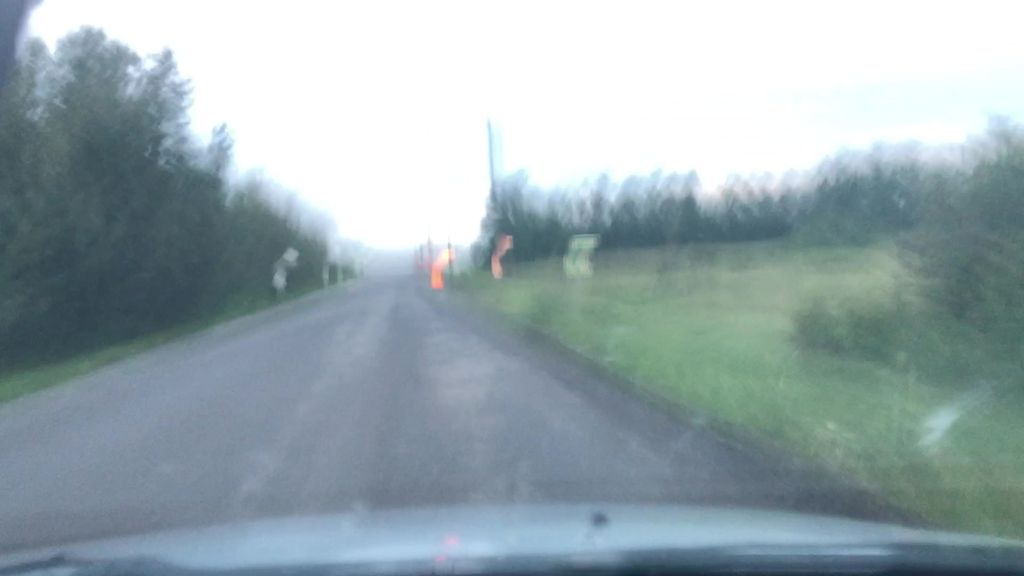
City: edmonton